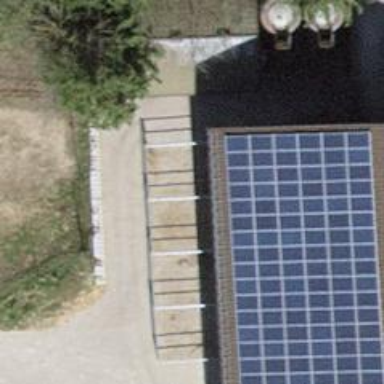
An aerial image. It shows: Solar power generator using photovoltaic panels.